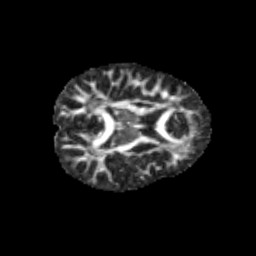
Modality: FA
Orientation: axial
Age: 9
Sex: male
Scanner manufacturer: siemens
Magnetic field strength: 3 T
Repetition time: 3.8 s
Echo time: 0.07 s